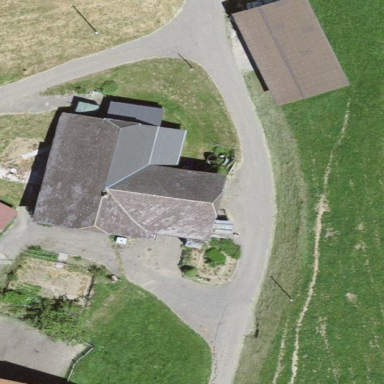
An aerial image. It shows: Farm building.